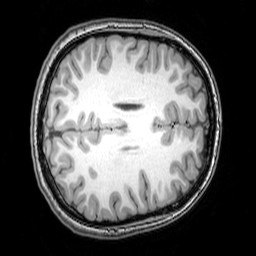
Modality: T1w
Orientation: axial
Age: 22
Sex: female
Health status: healthy
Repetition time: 0.081 s
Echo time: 0.037 s